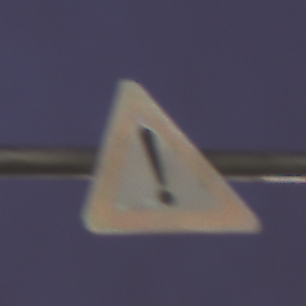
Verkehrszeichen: Gefahrenstelle
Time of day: SunriseSunset
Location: Outdoor (Urban)
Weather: PartlyCloudy
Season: NotSpecified
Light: Artificial